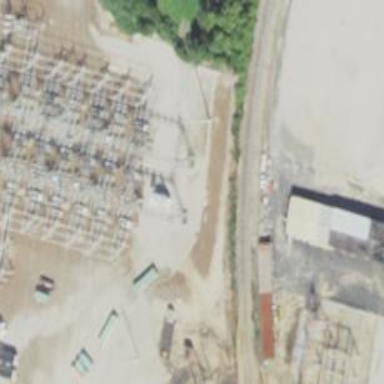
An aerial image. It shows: Switch for power supply.